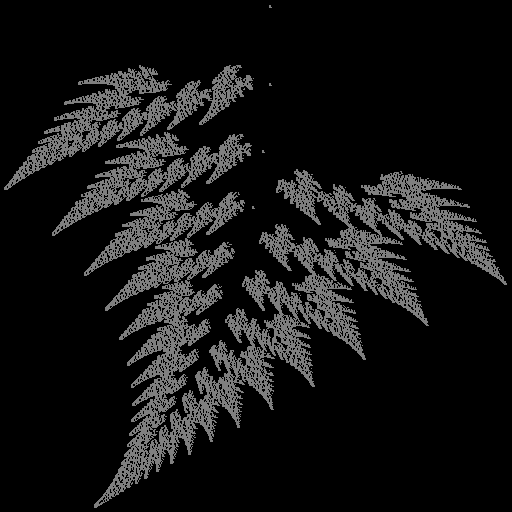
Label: fern